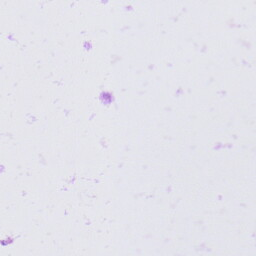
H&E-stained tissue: Prostate